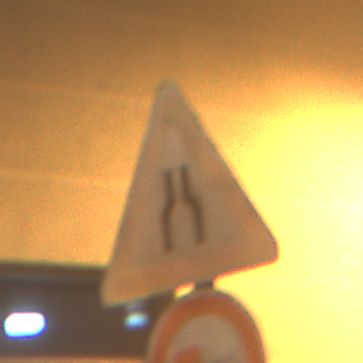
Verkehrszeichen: VerengteFahrbahn
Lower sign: UeberholverbotKraftfahrzeuge
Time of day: Night
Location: Outdoor (Urban)
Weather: Clear
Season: NotSpecified
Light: Artificial